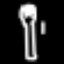
Label: fork